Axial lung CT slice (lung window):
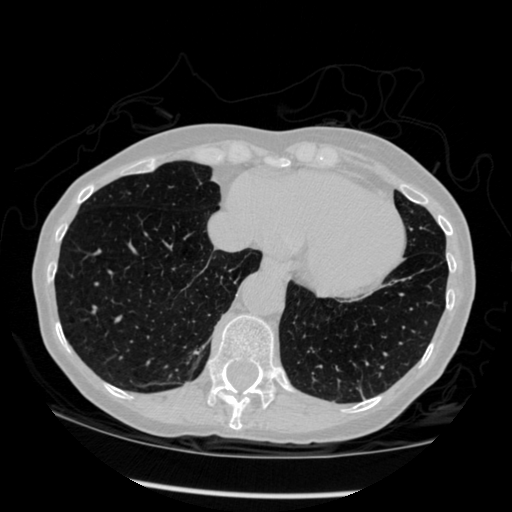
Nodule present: no